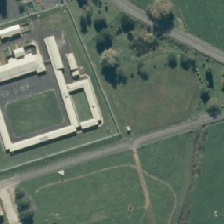
Land cover: urban_parkland